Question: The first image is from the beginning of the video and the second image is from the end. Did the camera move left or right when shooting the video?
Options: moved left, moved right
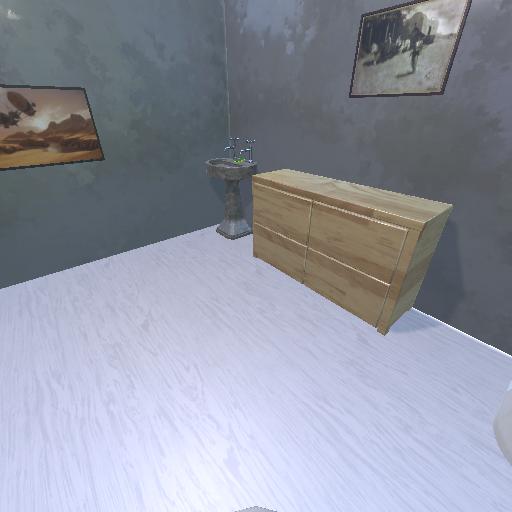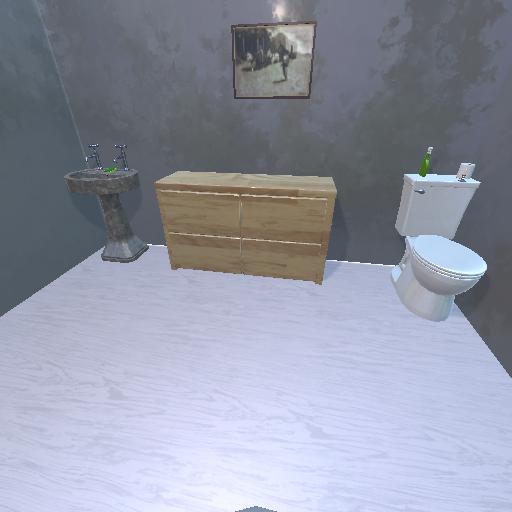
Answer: moved left